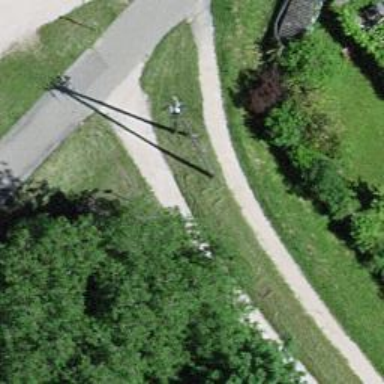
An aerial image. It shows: Compacted path with embankment.